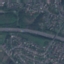
Land use / land cover: Highway